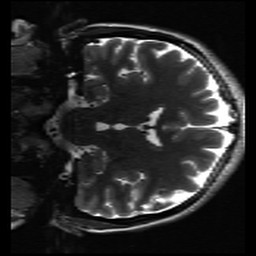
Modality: inplaneT2
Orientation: coronal